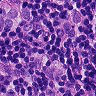
Metastatic tissue present: yes